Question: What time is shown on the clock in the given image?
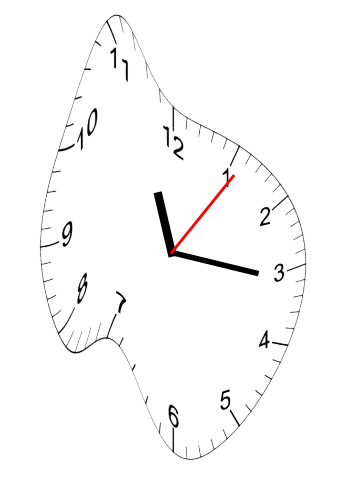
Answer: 11:16:06